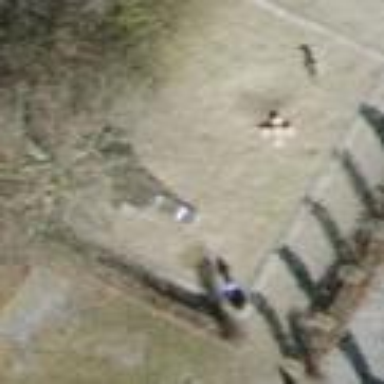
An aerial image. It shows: Sandpit playground.